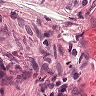
Metastatic tissue present: no